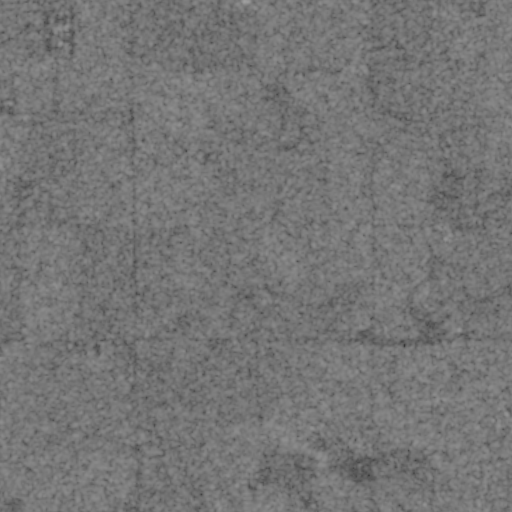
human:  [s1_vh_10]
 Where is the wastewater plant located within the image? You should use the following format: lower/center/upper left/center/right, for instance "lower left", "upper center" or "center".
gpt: The wastewater plant is located in the upper left of the image.
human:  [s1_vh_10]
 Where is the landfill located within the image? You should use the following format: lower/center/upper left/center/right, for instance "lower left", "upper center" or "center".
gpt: There is no landfill in the image.

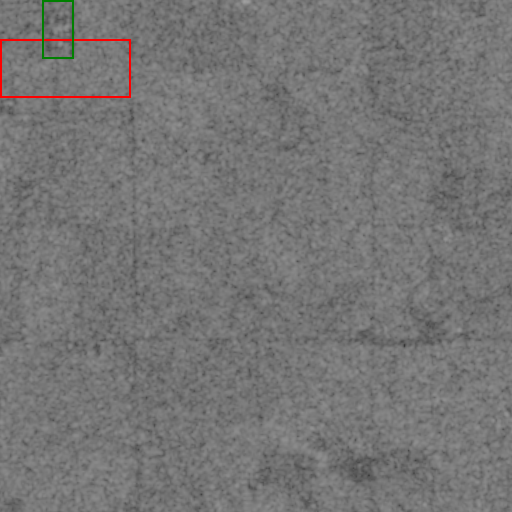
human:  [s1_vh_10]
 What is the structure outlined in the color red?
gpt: The structure outlined in red is a park.
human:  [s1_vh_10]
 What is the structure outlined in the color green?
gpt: The structure outlined in green is a wastewater plant.
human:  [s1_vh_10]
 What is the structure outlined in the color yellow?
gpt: There is no yellow outline.